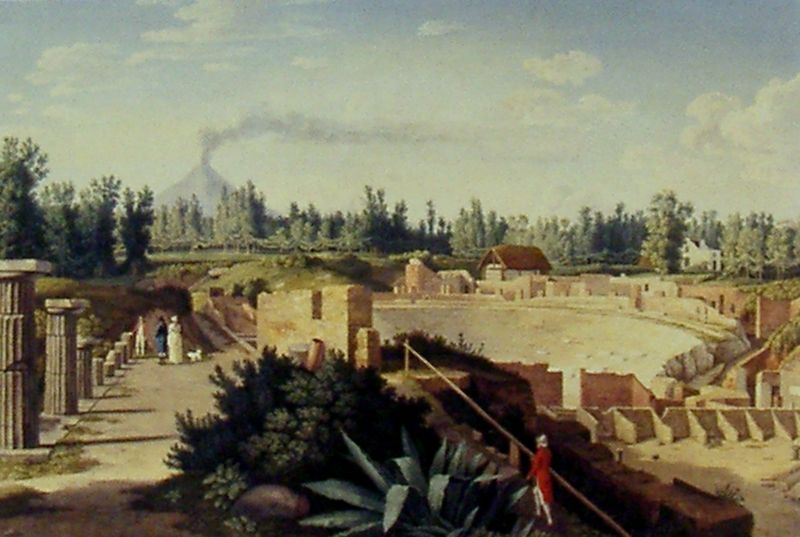
Titel: Ansicht des Theaters zu Pompeji
Künstler: Jacob Philipp Hackert
Standort: Weimar
Institution: Stiftung Weimarer Klassik, Museen
Schlagwörter: baum, berg, blau, blätter, gemälde, gestein, himmel, mann, schatten, weiß, wolken, bäume, grün, landschaft, menschen, ocker, sand, stadt, äste, braun, fenster, frau, grau, hintergrund, kleid, licht, pfeiler, säule, säulen, dach, gebäude, haus, hund, rot, tier, weg, wolke, beige, anzug, architektur, mensch, stein, steine, ebene, horizont, häuser, hügel, natur, strauch, zweige, busch, büsche, gebüsch, hütte, qualm, rauch, sträucher, paar, pflanze, pflanzen, theater, wald, rund, turm, bewölkt, sommer, gasse, italien, ort, perspektive, zuschauer, gebirge, dorf, mauer, vegetation, besucher, tannen, treppe, geländer, stufen, arena, betrachter, panorama, senke, ruine, antike, vulkan, wolkig, soldat, ruinen, kapitelle, mauern, zerstört, agave, aloe vera, kaktus, pinien, spaziergänger, dorisch, gespräche, pompeij, pompeji, vesuv, bauwerke, schäfte, pompei, archäologie, treppenlauf, amphitheater, ausgrabung, gelánder, säuke, pudel, ruinr, agarve, aetna, agve, alterum, ausgrabund, runien